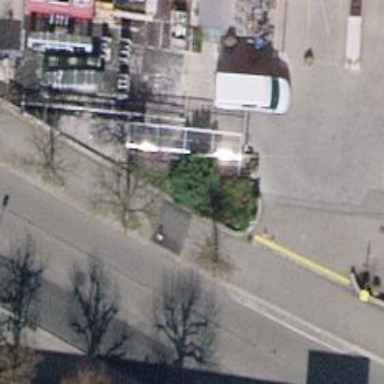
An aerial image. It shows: Bicycle parking facility.